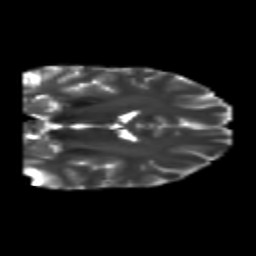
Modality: T2w
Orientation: coronal
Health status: healthy
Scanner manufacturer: philips
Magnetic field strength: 3 T
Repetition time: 6.964 s
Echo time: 0.092 s